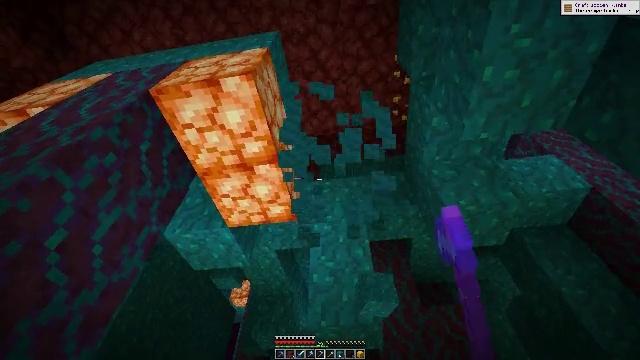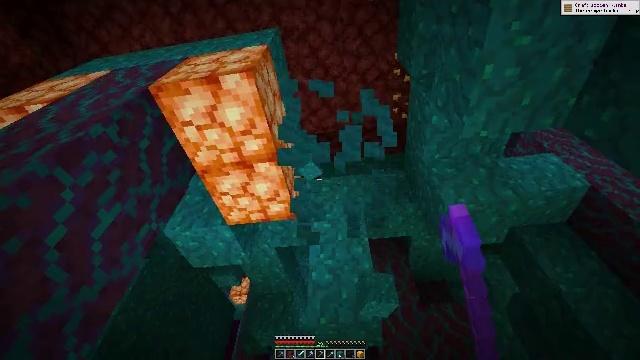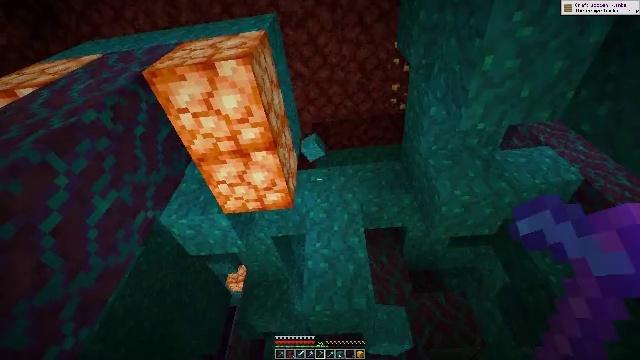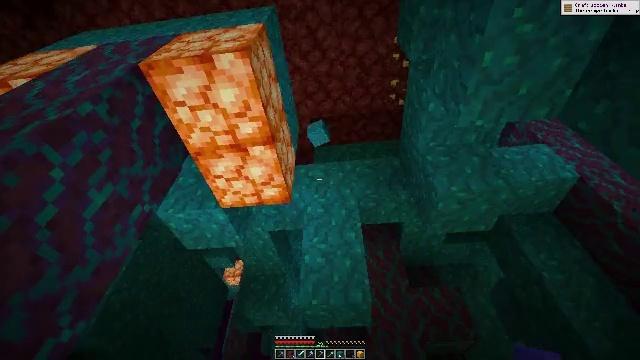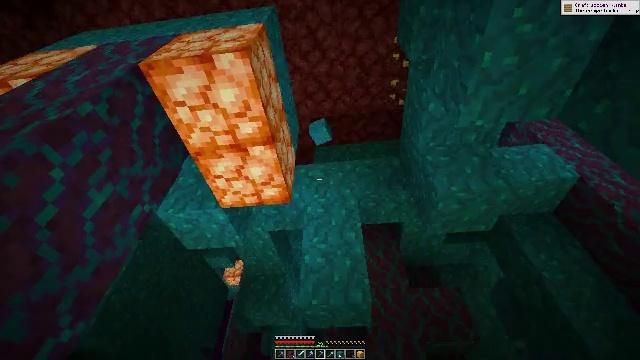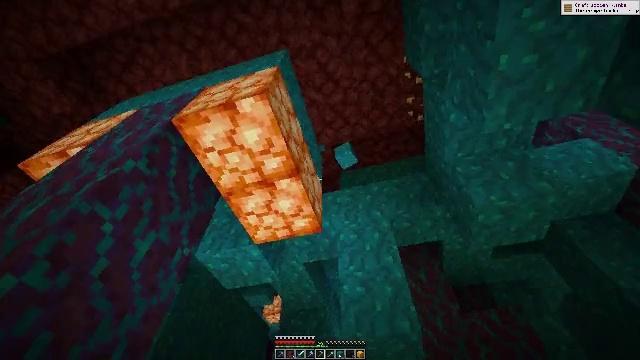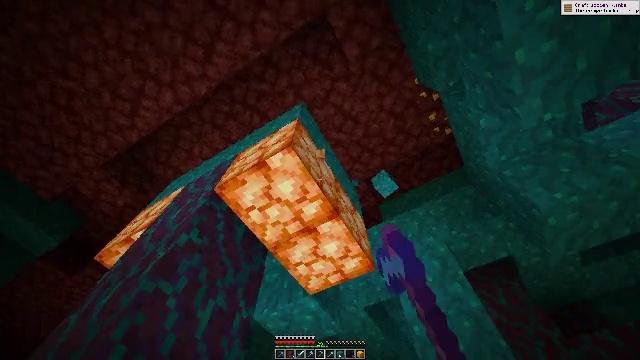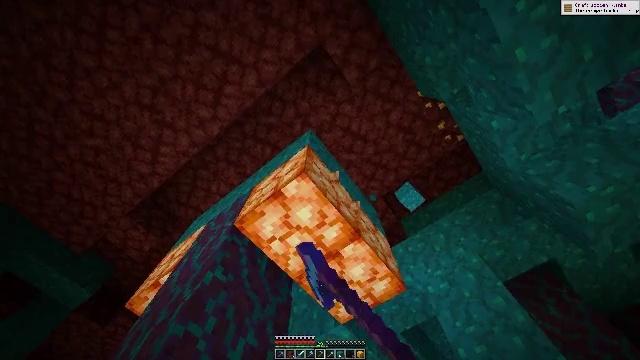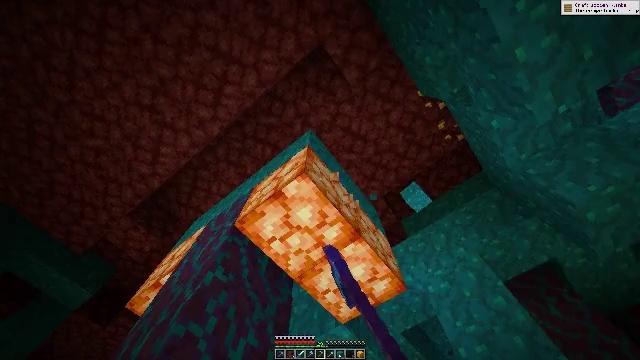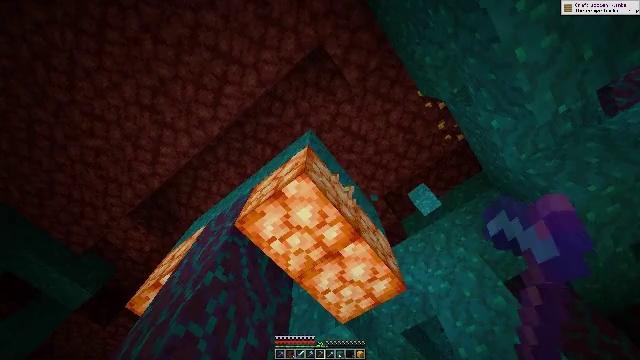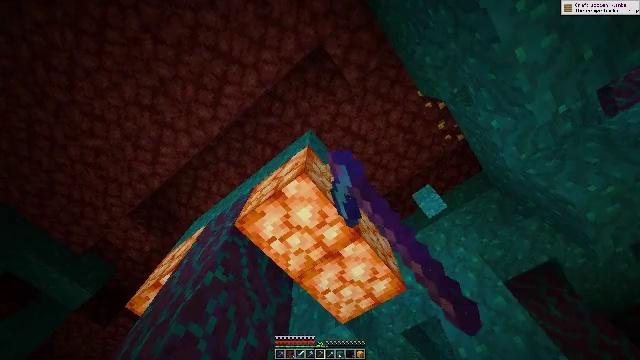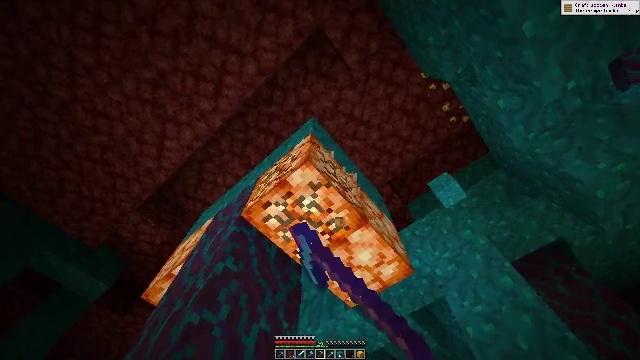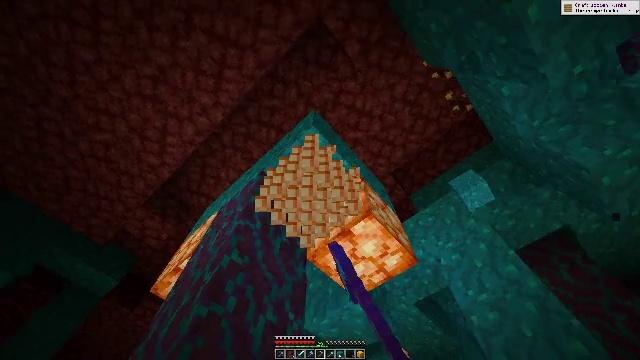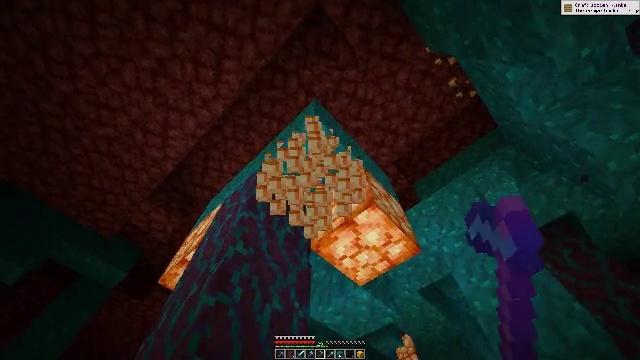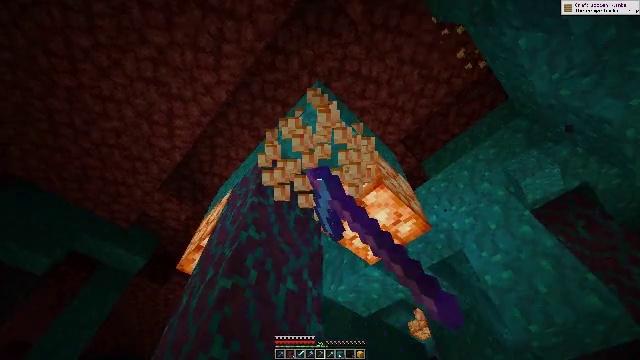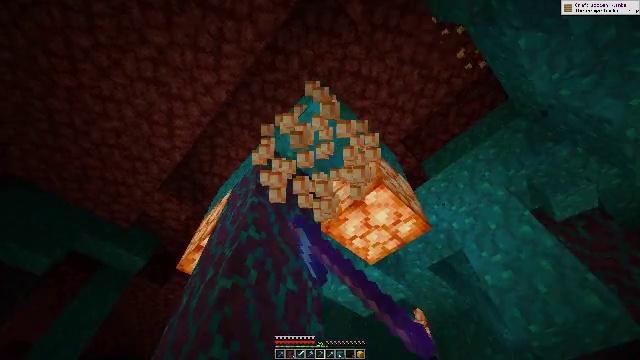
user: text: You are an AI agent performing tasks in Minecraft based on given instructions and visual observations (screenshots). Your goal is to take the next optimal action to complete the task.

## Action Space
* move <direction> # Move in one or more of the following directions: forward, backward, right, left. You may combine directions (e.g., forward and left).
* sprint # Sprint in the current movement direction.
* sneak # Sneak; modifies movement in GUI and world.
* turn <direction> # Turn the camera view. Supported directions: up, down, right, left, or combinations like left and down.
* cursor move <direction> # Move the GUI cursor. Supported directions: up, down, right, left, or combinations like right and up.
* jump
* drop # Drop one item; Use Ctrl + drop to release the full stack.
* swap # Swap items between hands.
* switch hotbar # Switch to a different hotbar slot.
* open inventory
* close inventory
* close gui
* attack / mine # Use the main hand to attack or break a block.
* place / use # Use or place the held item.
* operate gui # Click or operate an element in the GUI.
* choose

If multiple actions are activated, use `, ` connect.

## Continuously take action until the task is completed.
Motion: motion action
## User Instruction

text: Break the glowing shroomlight.
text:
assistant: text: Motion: attack / mine
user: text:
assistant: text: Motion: turn right and down, attack / mine
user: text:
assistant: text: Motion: turn down, attack / mine
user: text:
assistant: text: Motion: attack / mine
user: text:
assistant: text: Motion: turn left and up, attack / mine
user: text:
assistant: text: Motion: turn left and up, attack / mine
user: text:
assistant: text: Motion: turn left and up, attack / mine
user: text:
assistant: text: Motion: attack / mine
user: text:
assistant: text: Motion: attack / mine
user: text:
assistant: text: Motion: attack / mine
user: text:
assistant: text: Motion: turn left and down, attack / mine
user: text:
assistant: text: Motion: turn left and down, attack / mine
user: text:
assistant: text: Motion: turn left and down, attack / mine
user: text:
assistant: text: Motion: turn left and down, attack / mine
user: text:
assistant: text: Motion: attack / mine
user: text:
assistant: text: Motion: attack / mine
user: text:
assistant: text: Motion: attack / mine